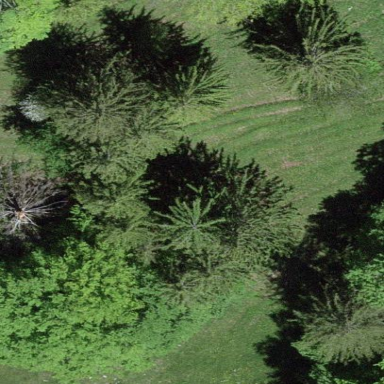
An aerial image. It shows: Forest area.